Field crop: maize
Growth stage: 2
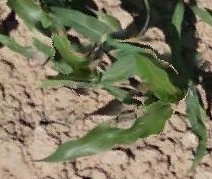
Species: maize